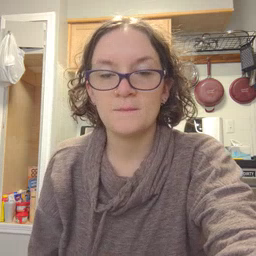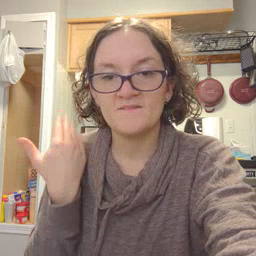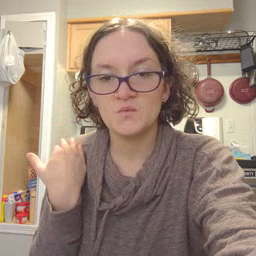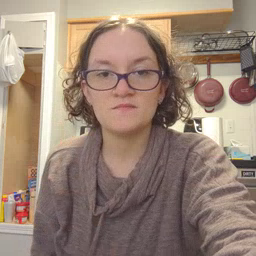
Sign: before